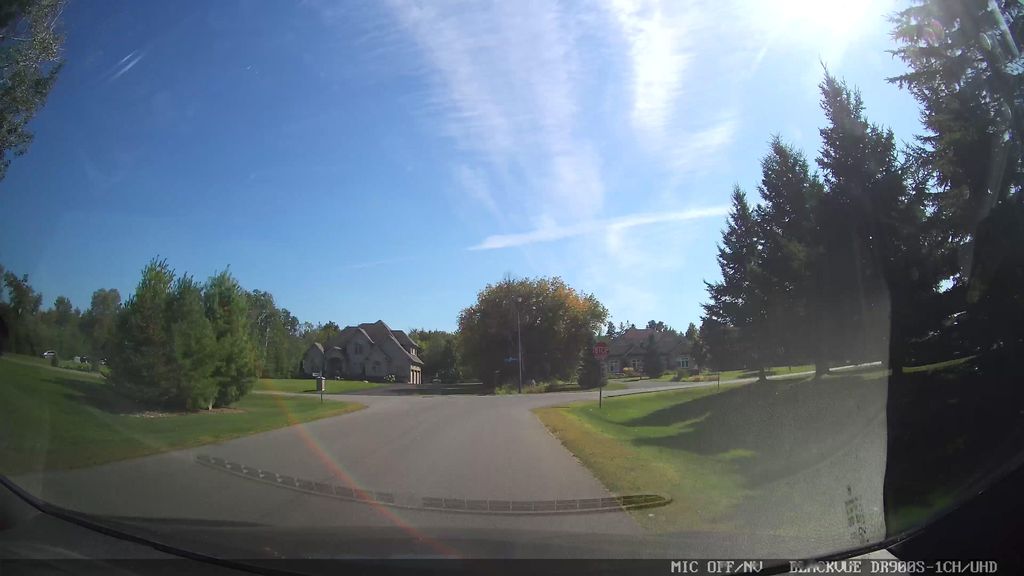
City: ottawa-gatineau